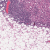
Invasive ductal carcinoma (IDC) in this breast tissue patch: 1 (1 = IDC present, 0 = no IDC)